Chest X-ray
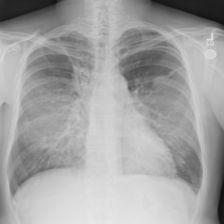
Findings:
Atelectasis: negative
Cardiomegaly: negative
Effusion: negative
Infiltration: negative
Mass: negative
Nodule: negative
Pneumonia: negative
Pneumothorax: negative
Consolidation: negative
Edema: negative
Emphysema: negative
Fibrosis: negative
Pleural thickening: positive
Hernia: negative